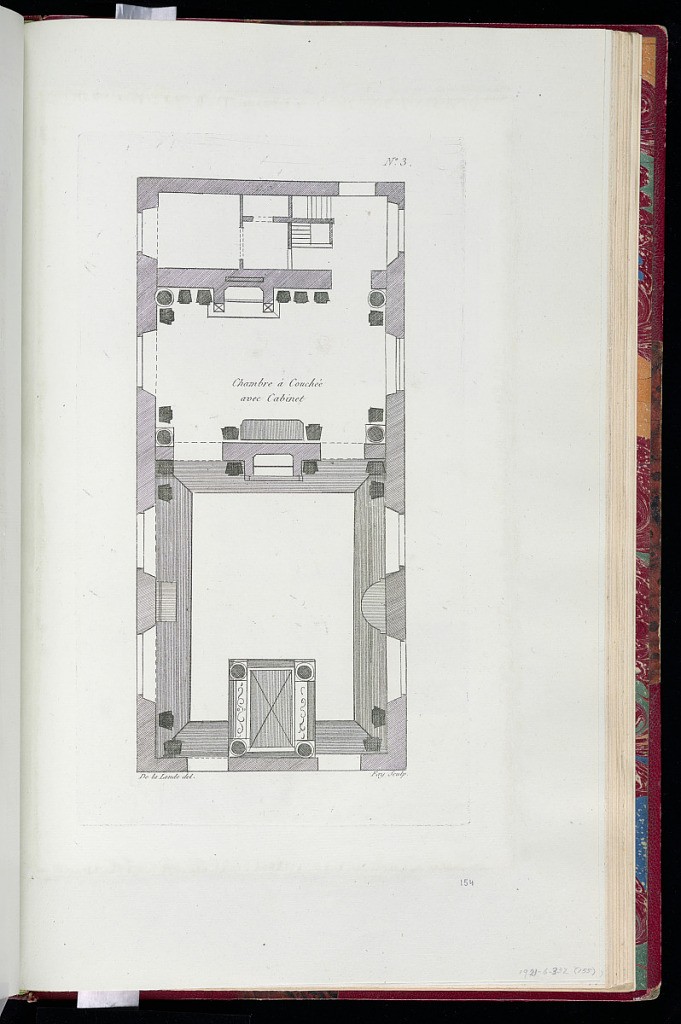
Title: Chambre à Coucher avec Cabinet
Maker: Richard de Lalonde, French, active 1780–96
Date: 1780-1789
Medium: Etching on off-white laid paper
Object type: Print
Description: Plan for a bedroom with a private study. The plate is signed and numbered.